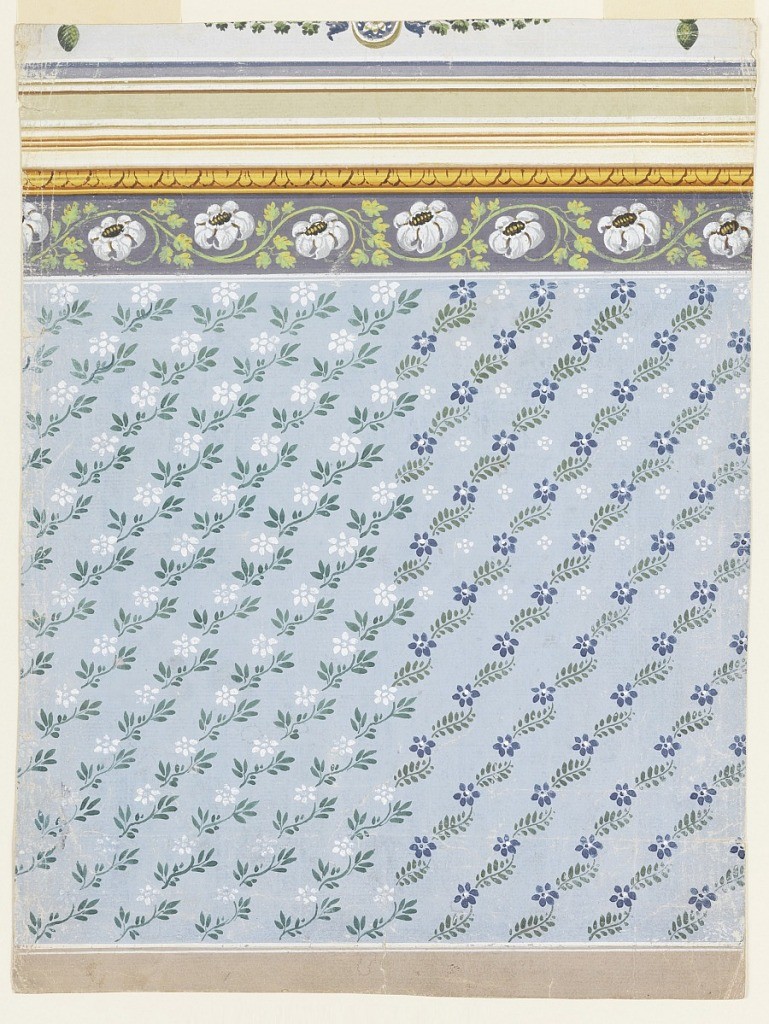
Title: Wallpaper Design
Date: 1840–60
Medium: Brush and gouache, graphite on white paper
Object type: Drawing
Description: A dado is shown at the bottom. On top are a frieze with rinceaux with great petals, a gilt leaf, and other moldings of an entablature, and a small part of the decoration of the ceiling. The panel is decorated with obliquely dispersed rows consisting of petals and leaf boughs. Different designs and colorings are suggested for those at left and at right. A third alternative suggestion provides for rows of petals alternating with the first described rows, above at right.